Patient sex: M
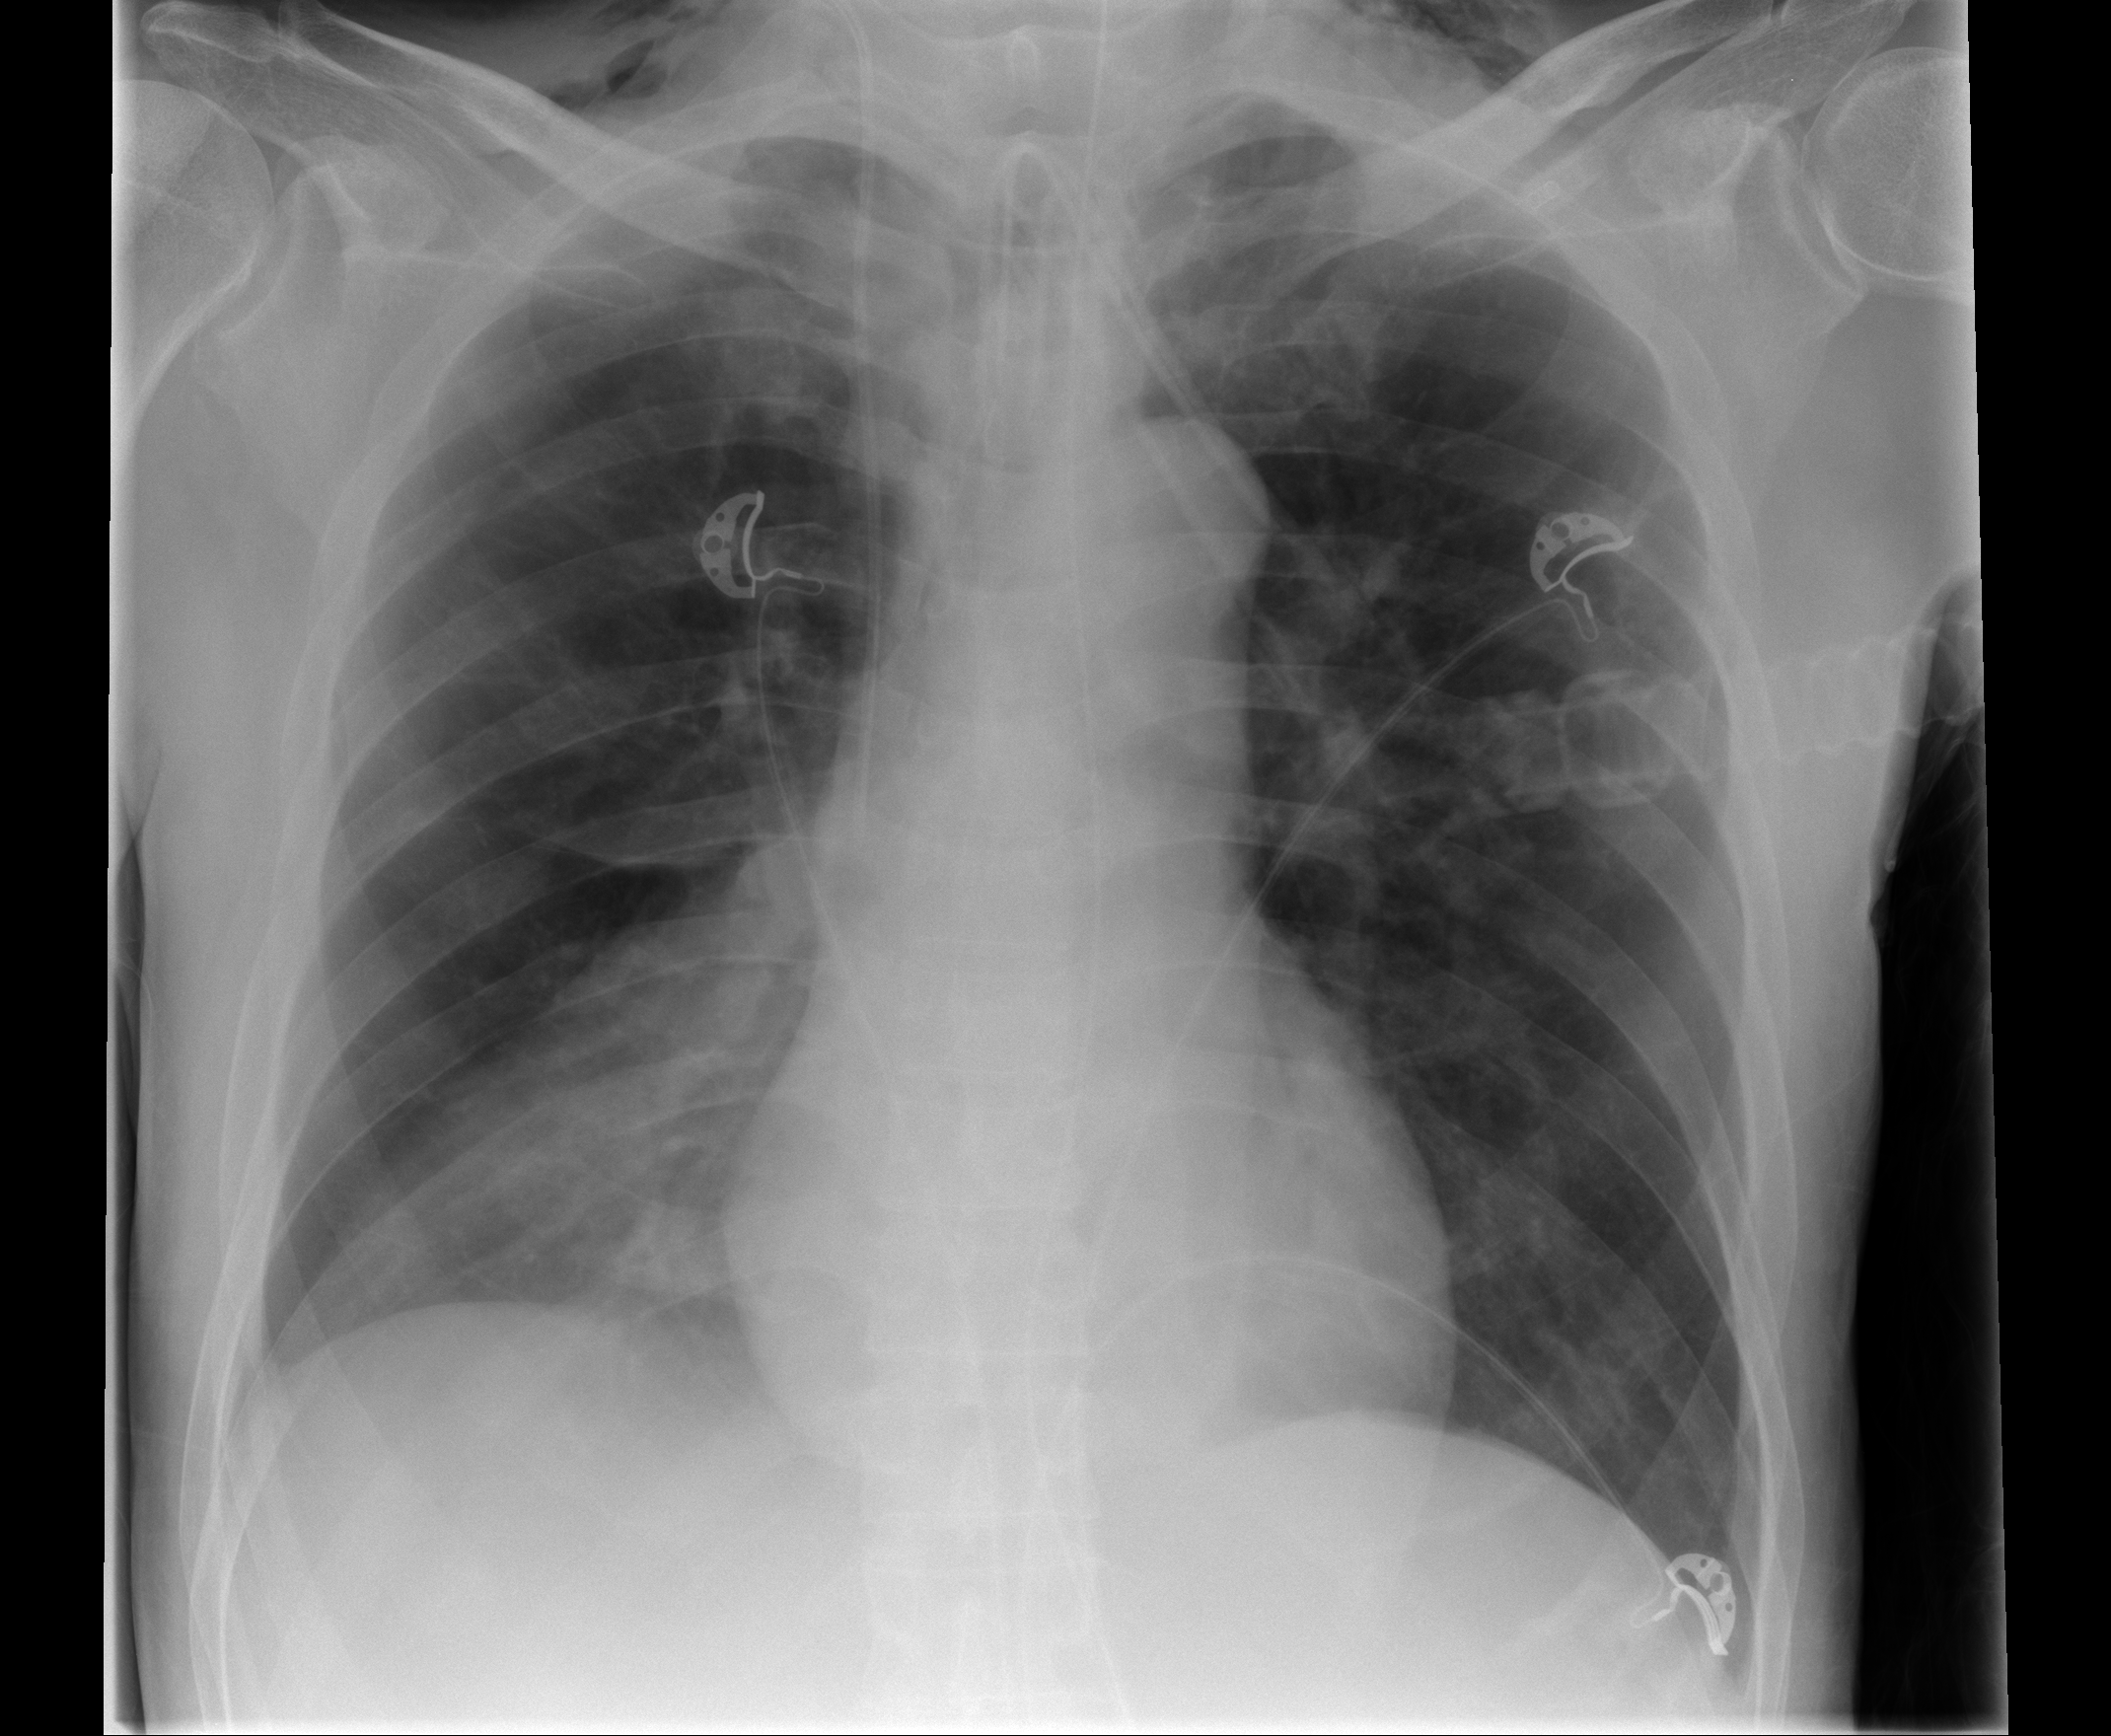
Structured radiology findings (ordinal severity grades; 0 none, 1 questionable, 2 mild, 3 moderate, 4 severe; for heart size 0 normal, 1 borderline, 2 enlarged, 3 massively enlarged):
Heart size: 0
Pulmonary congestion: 0
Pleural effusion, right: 0
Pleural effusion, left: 0
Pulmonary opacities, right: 2
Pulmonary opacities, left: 1
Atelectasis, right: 2
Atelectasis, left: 0